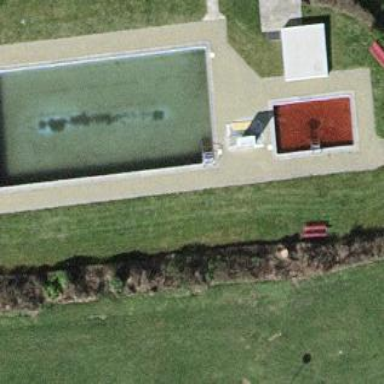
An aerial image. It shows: Swimming pool area designated for leisure and sports activities.